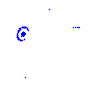
Particle: electron